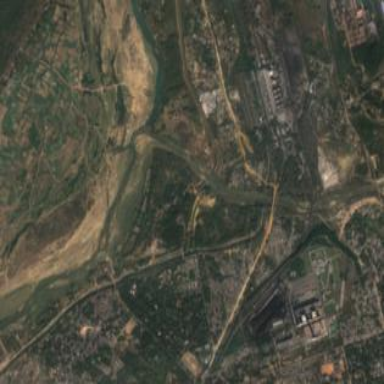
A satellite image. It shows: Industrial area with coal power plant.